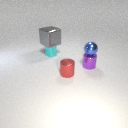
small blue metal sphere in front of large gray metal cube